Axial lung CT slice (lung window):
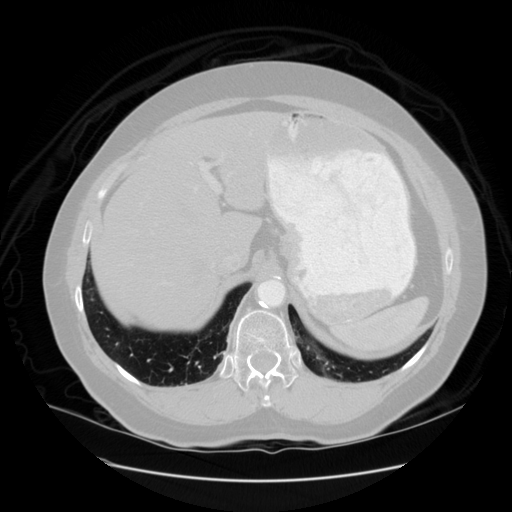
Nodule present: no